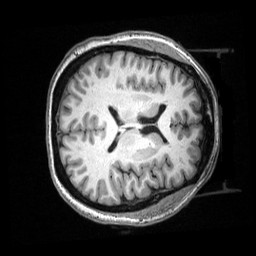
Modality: T1w
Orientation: axial
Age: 44
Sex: female
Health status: healthy
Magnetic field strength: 3 T
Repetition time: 2.53 s
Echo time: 0.00331 s